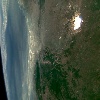
Label: land